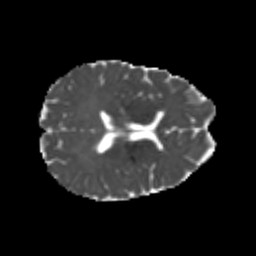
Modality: MD
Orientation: axial
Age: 20
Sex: female
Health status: healthy
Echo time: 0.074 s